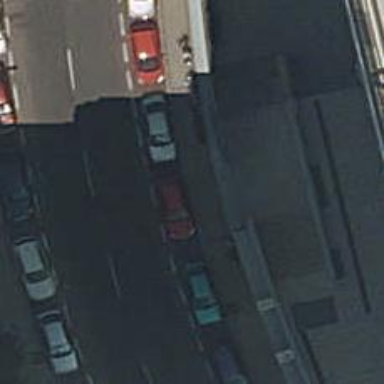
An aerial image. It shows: Motorcycle parking area.